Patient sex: F
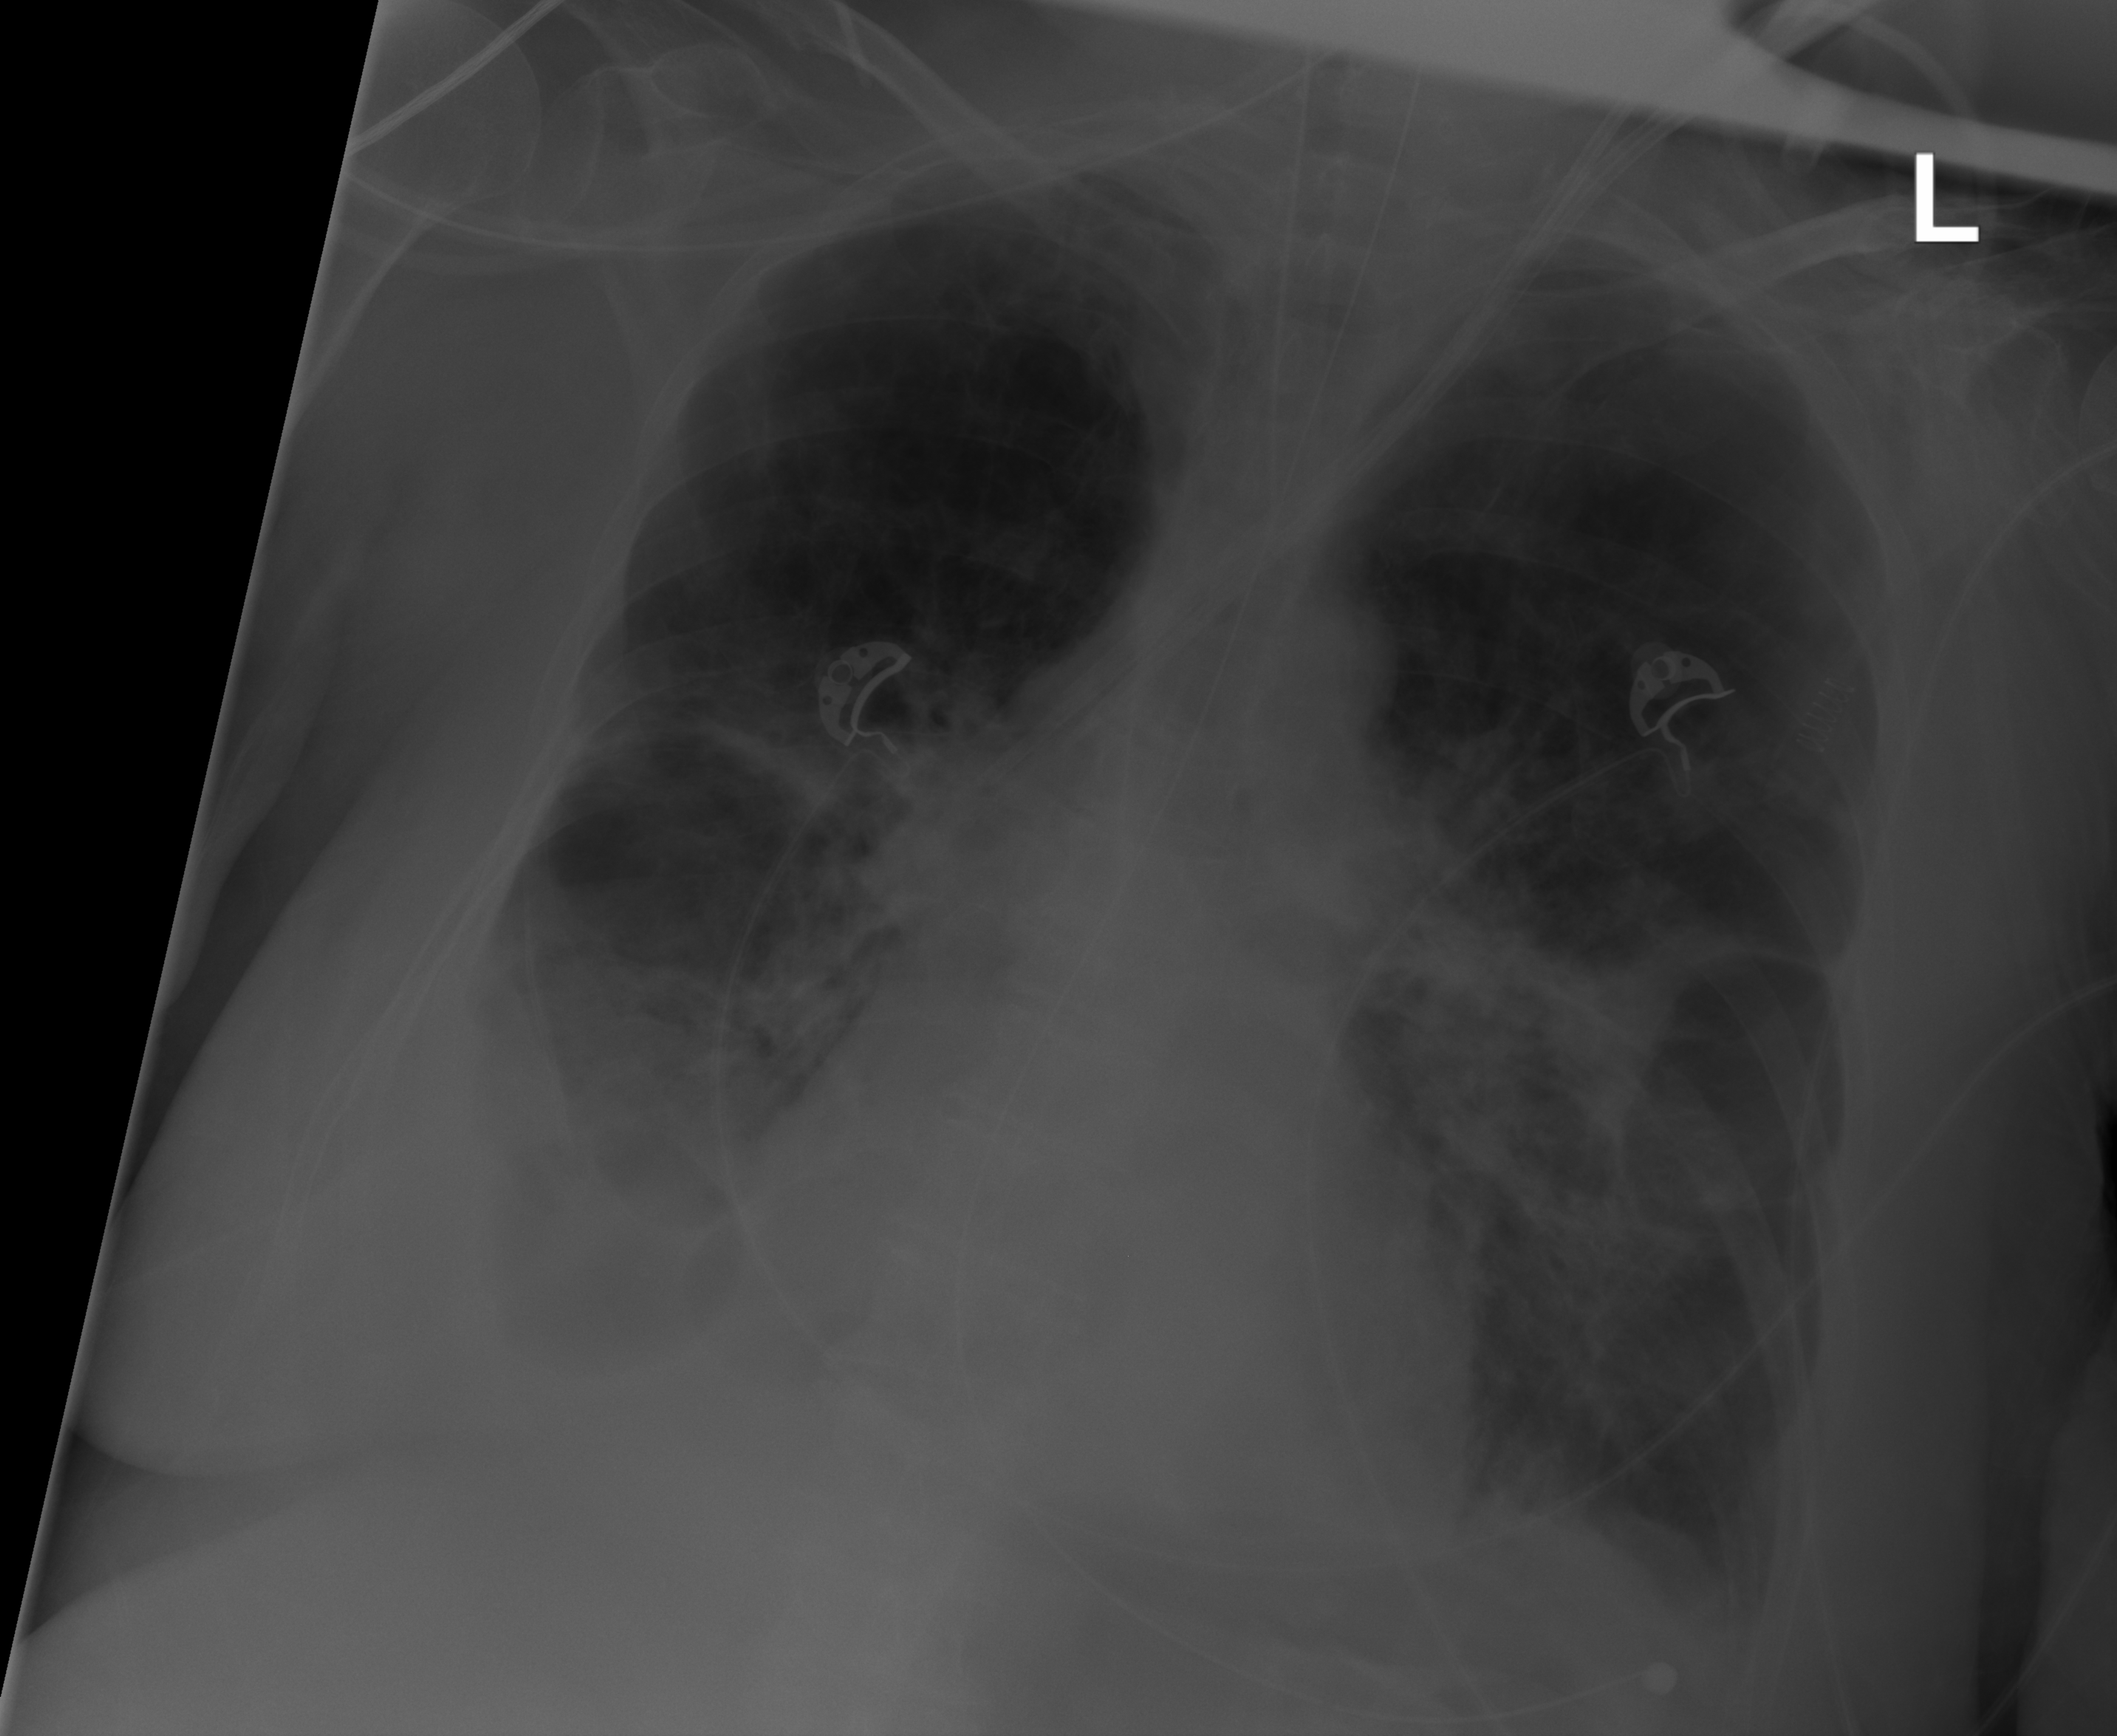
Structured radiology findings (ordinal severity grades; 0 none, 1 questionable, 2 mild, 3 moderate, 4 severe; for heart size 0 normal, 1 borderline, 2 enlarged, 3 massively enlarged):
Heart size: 0
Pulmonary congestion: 0
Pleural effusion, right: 2
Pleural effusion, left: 2
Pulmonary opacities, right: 2
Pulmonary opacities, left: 2
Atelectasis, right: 2
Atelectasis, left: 2